Question: Who powered the application?
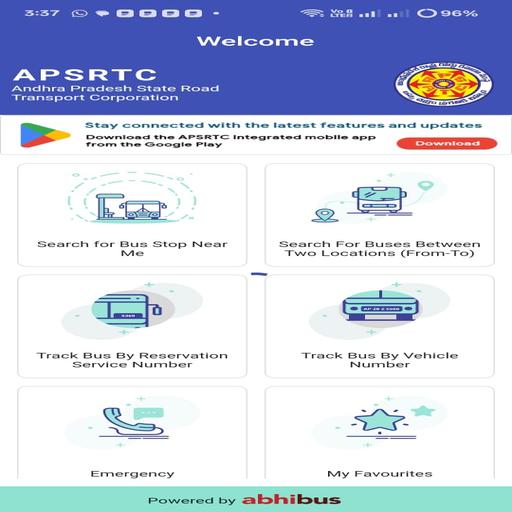
Answer: Abhibus